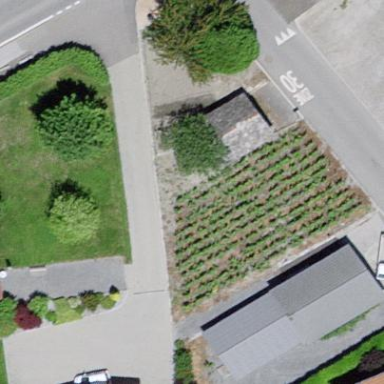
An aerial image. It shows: Vineyard with grape crops.